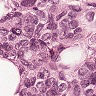
Metastatic tissue present: yes